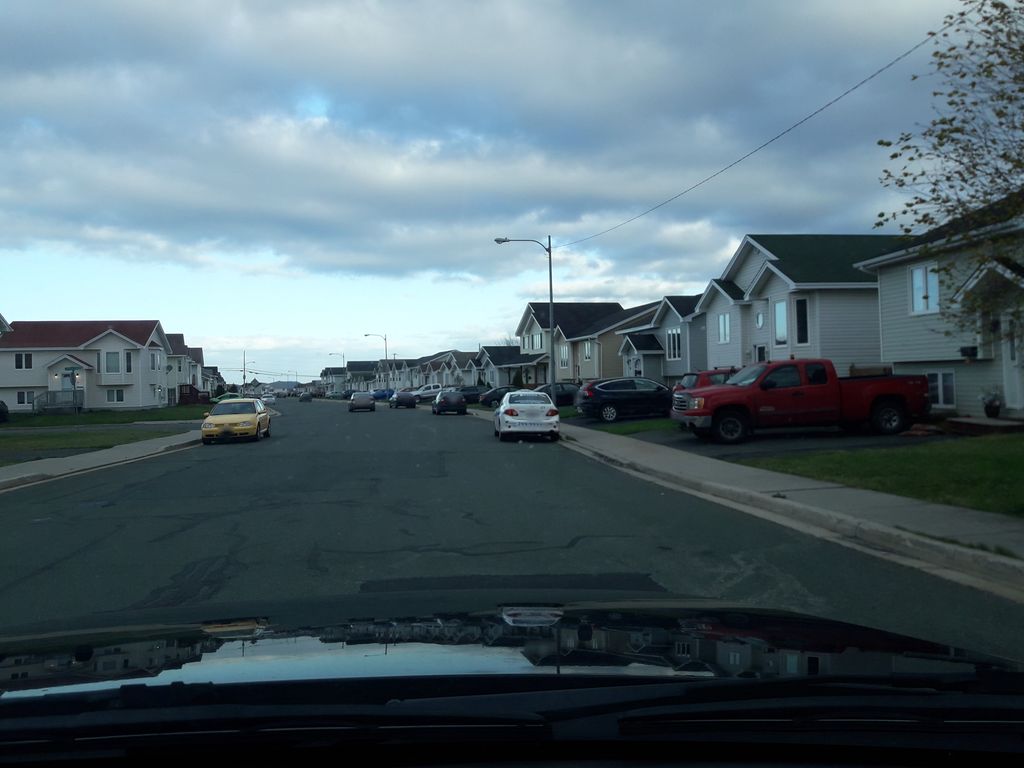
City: st_johns